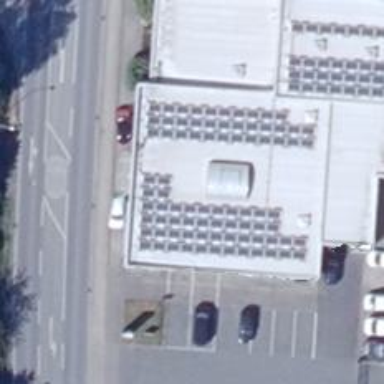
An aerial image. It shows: Car repair shop.